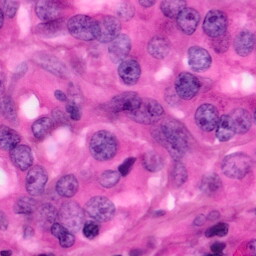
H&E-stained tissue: Pancreatic